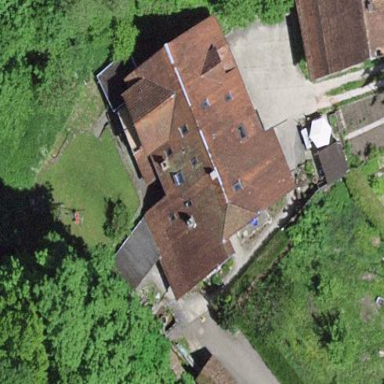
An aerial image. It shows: Semidetached house.